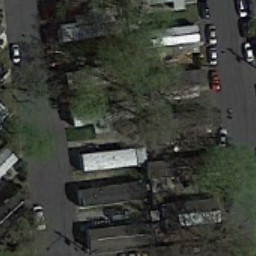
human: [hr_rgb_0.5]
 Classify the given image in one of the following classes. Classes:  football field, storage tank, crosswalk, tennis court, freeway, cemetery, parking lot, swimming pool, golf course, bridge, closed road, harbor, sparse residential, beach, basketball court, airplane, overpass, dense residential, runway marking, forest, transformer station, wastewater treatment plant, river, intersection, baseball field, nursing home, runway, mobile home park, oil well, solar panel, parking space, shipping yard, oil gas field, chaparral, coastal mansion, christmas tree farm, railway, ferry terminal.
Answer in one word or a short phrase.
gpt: mobile home park